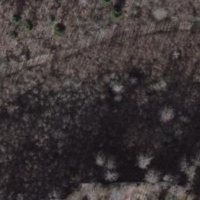
EUNIS habitat code: 41
Species observed at this site:
Lysimachia punctata